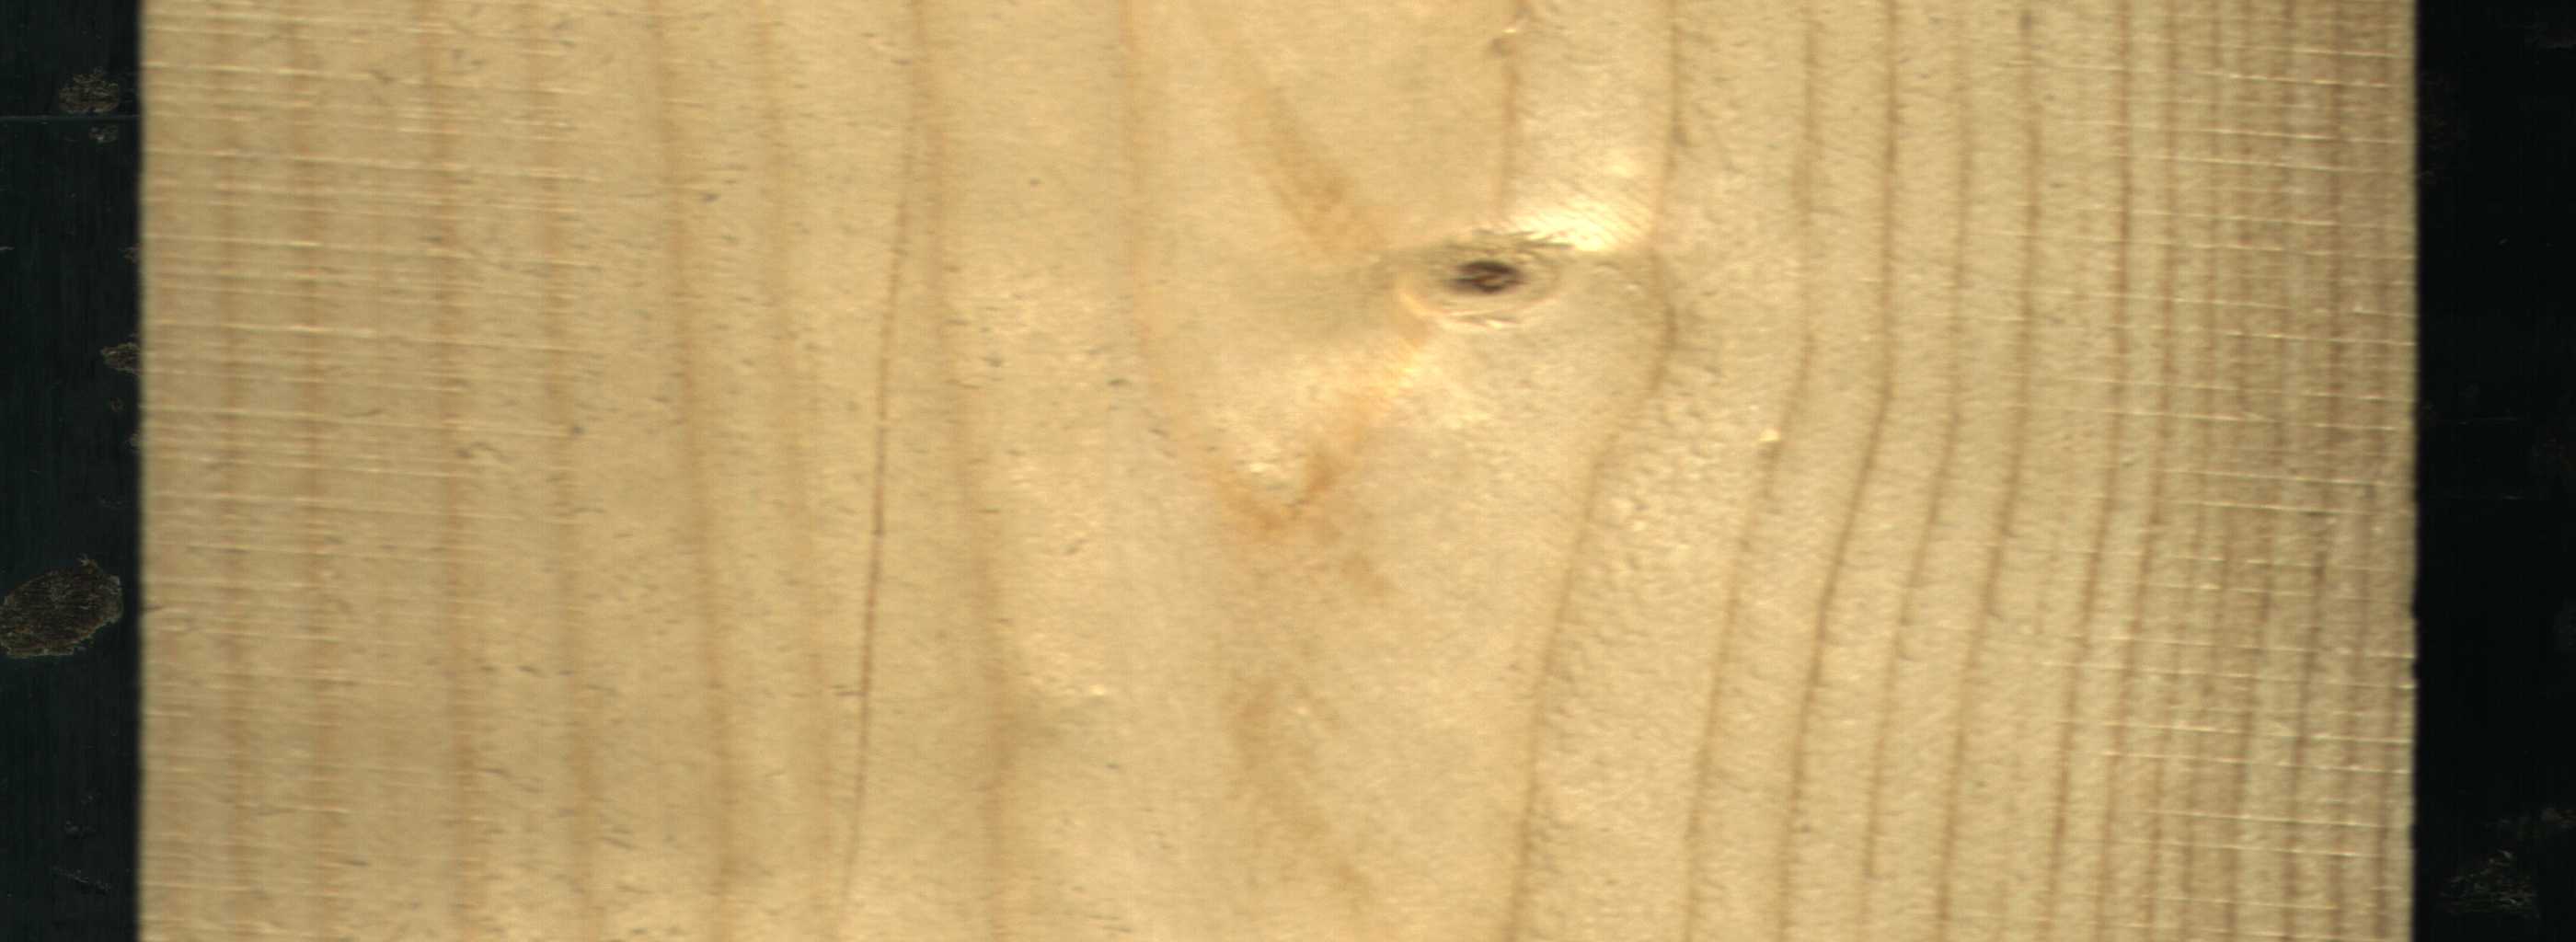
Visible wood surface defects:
Live_Knot